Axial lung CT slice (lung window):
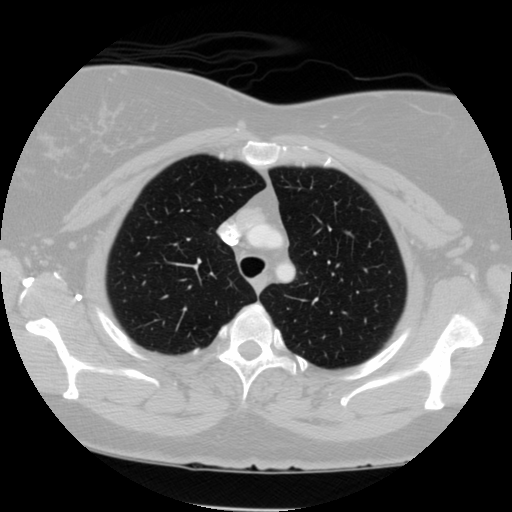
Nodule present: no